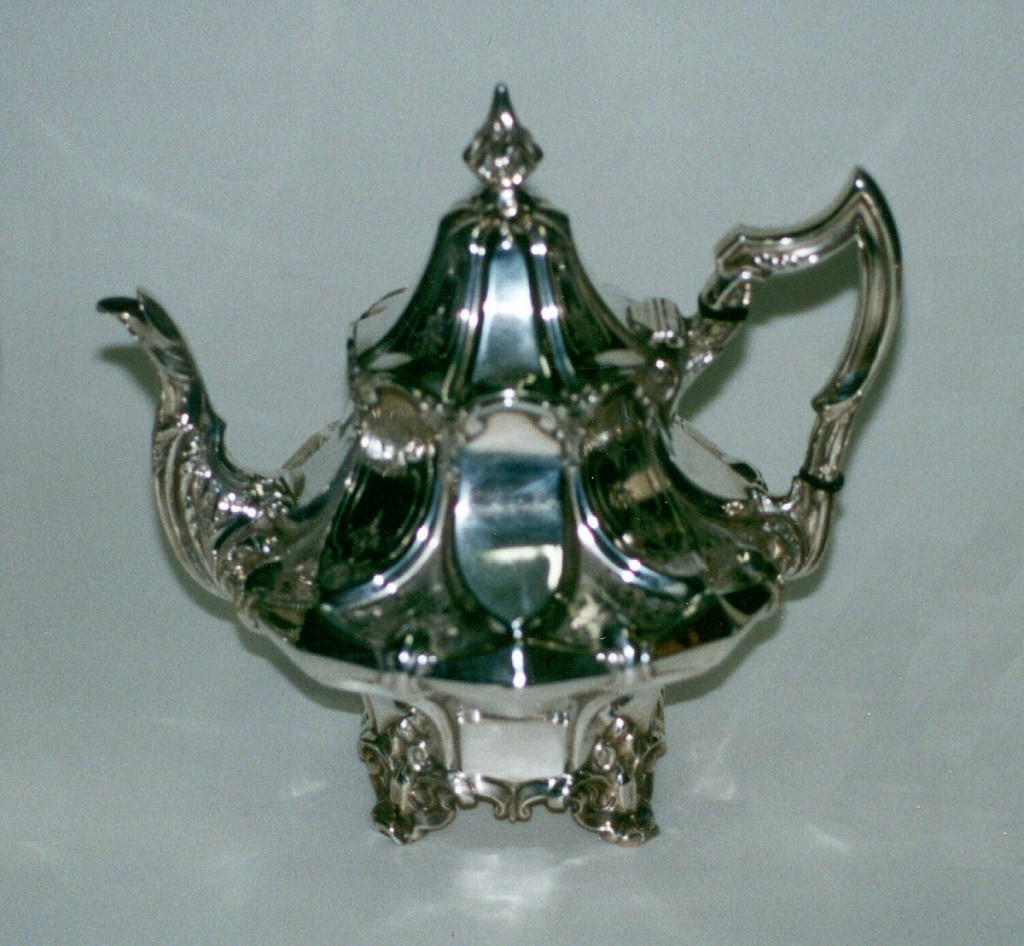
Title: Teapot
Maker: Joseph Angell II, English, 1816 – 1891
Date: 1852
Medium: silver, gold, ebony
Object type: teapot
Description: Ogival footed silver teapot with hinged lid; pointed handle with ebony insulator strips; elongated spout; conical lid with pointed knob. Engraved with plant forms in cartouche-like areas. Gilt interior.